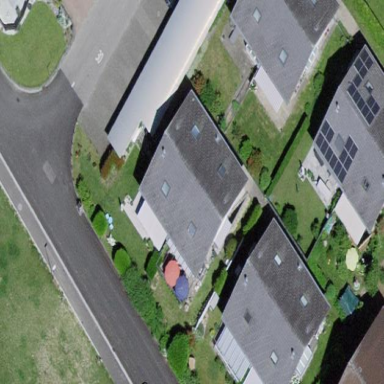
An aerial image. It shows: Terrace-style building with gabled roof.